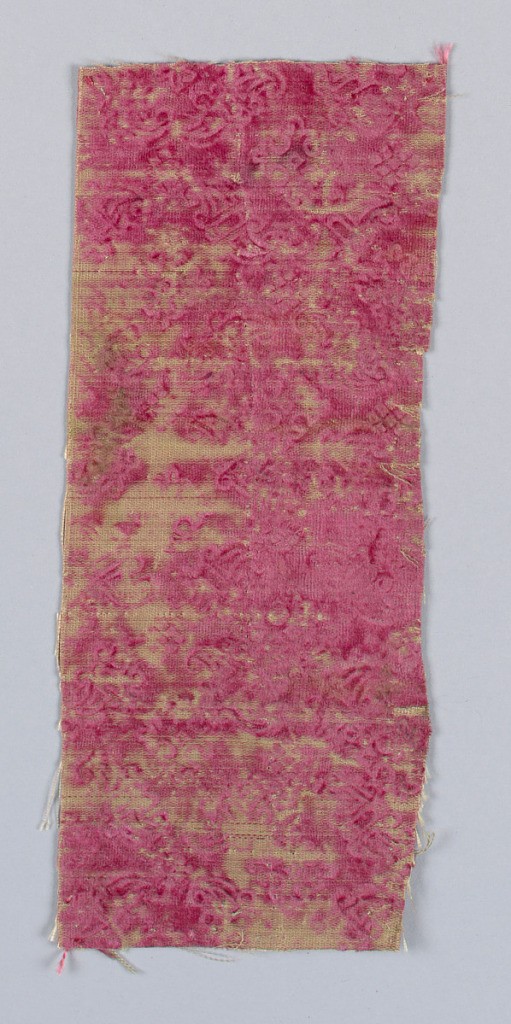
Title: Fragment
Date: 17th century
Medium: silk Technique: supplementary warp pile in a plain weave foundation (velvet) then embossed
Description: Small fragment of very worn, stamped red velvet.